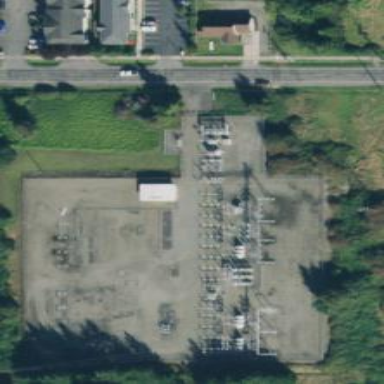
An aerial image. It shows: Minor distribution power substation.